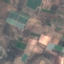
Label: PermanentCrop